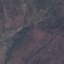
Label: HerbaceousVegetation